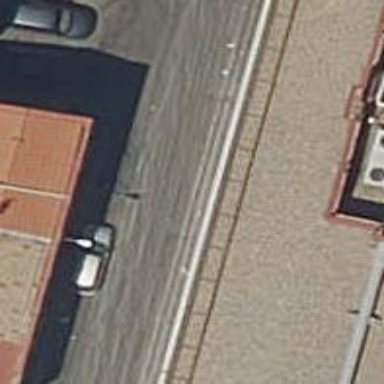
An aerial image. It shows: Residential road with asphalt surface. There is street side parallel parking on the left lane.